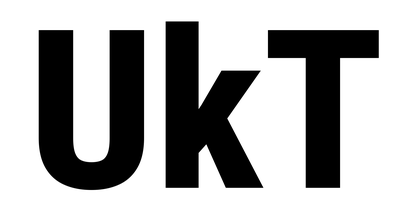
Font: Roboto_Condensed_ExtraBold